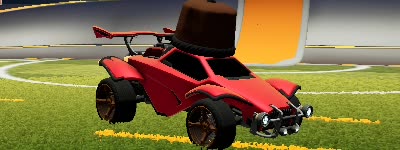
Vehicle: octane